Field crop: maize
Growth stage: 1
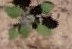
Species: chenopodium